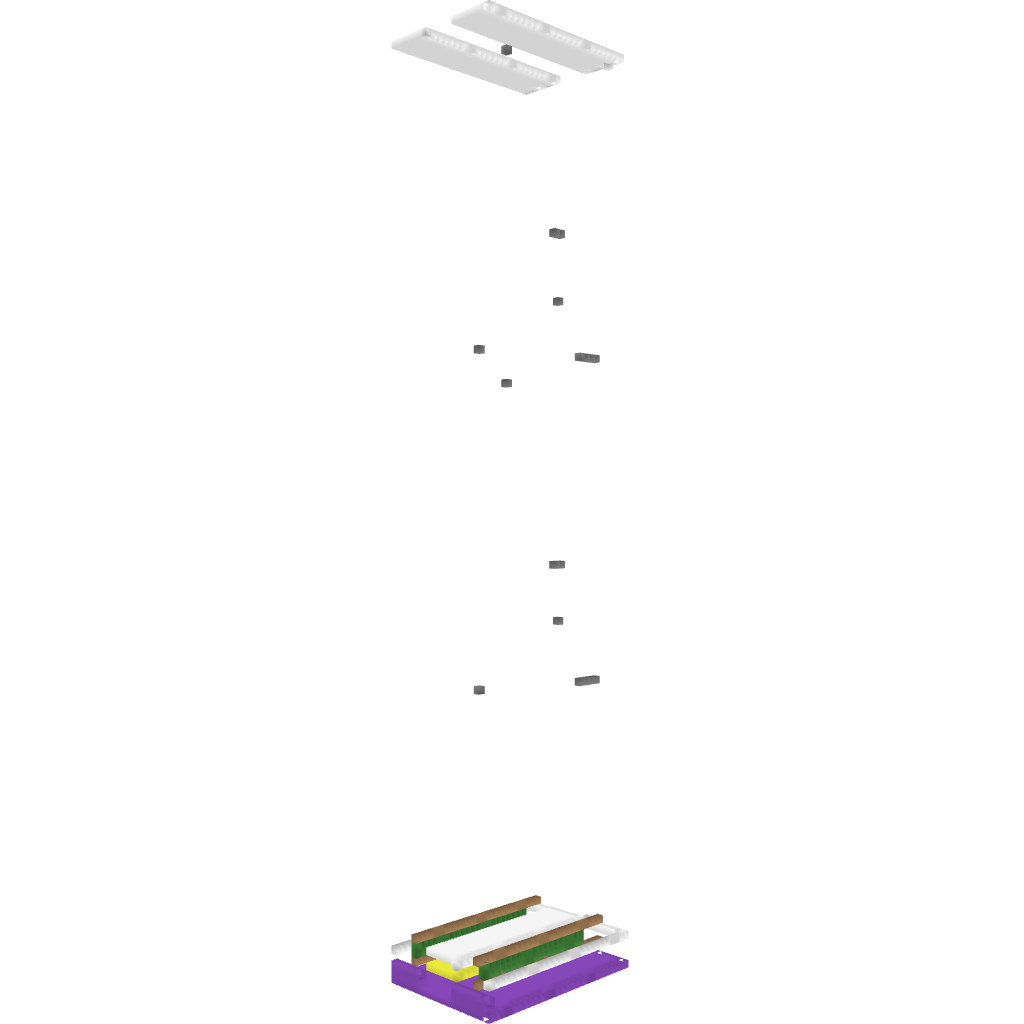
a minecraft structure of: CraftPimp ENDERMAN GRINDER !!! bad low quality